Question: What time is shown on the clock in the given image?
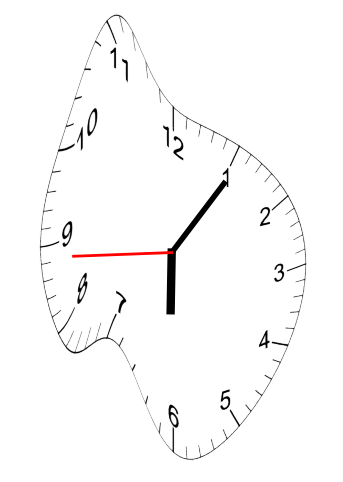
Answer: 06:05:44